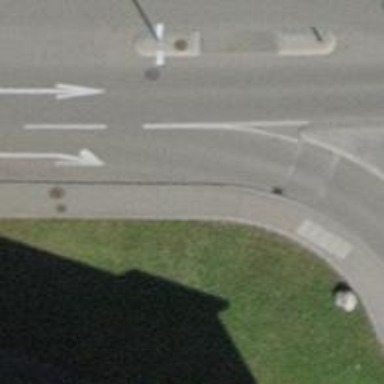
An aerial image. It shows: Asphalt sidewalk along the footway.